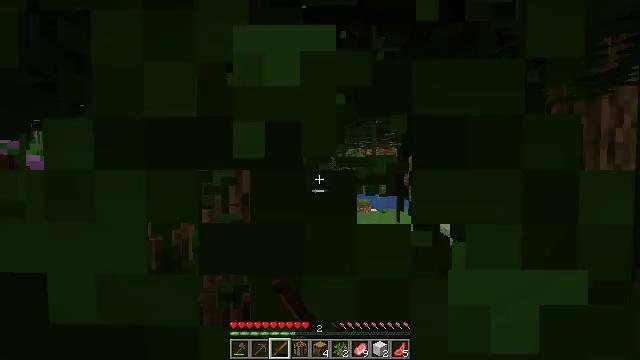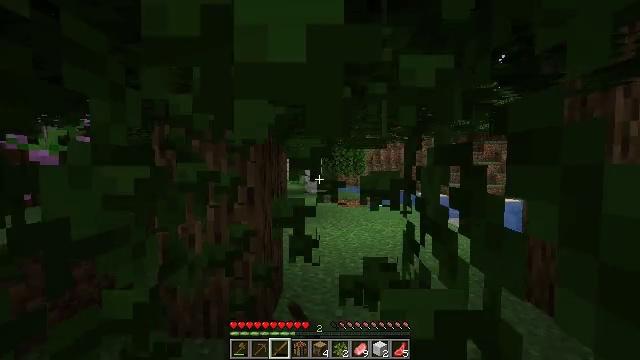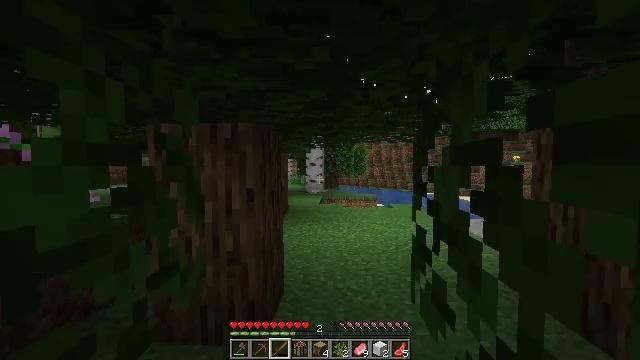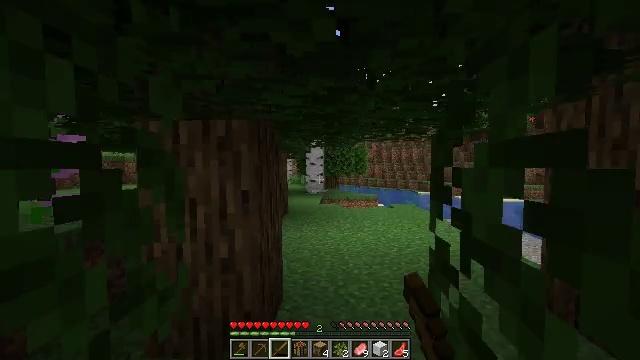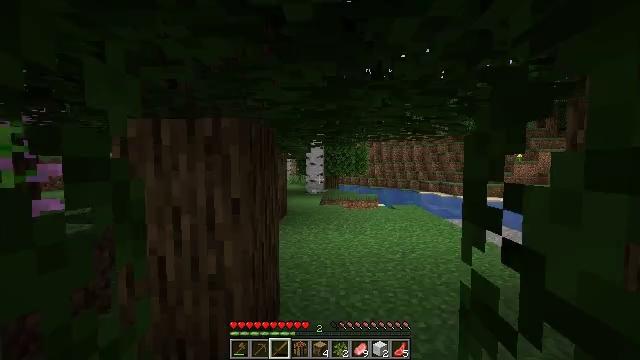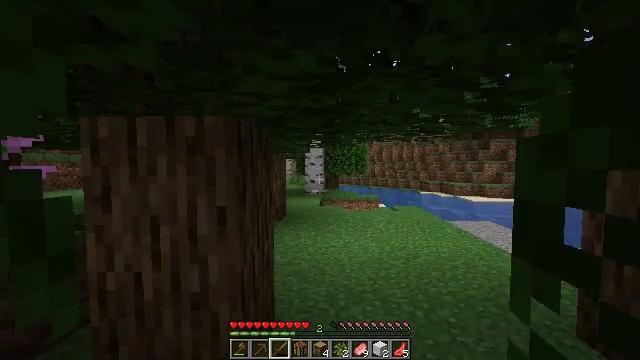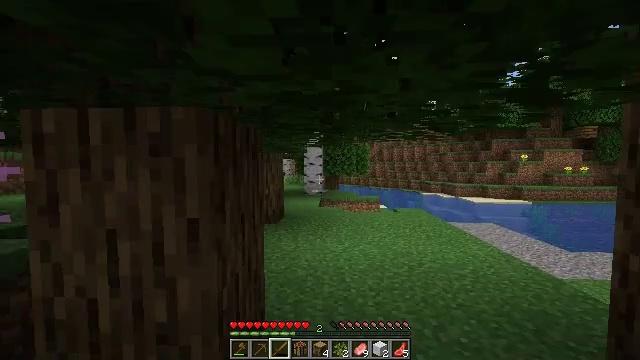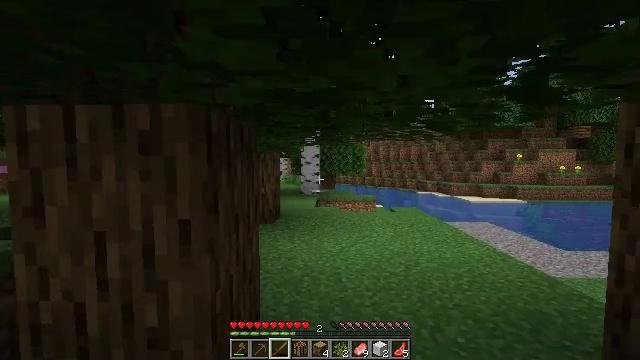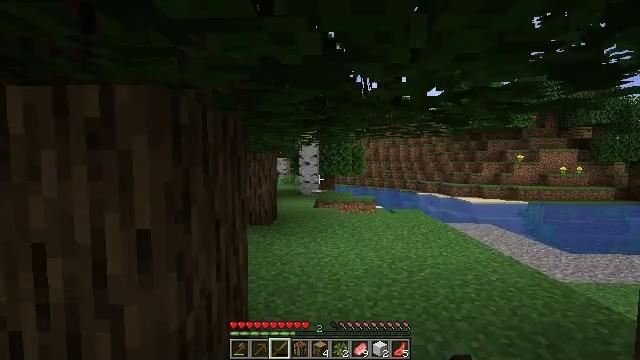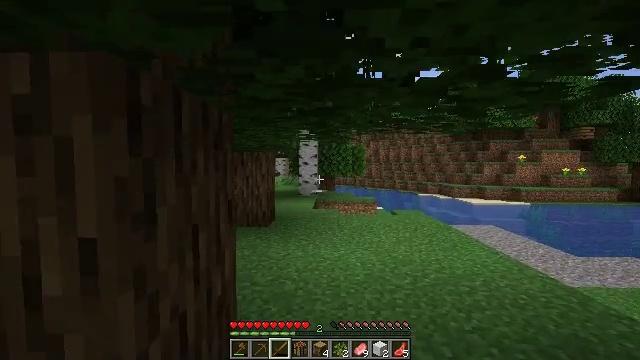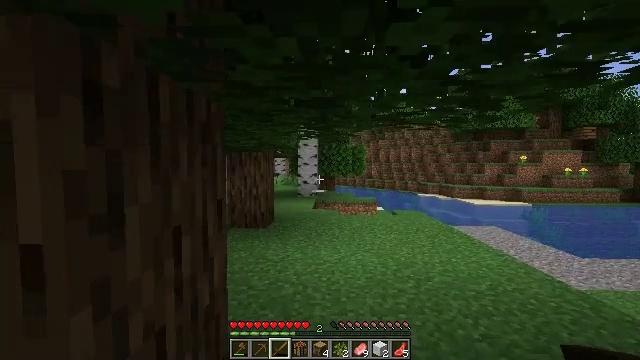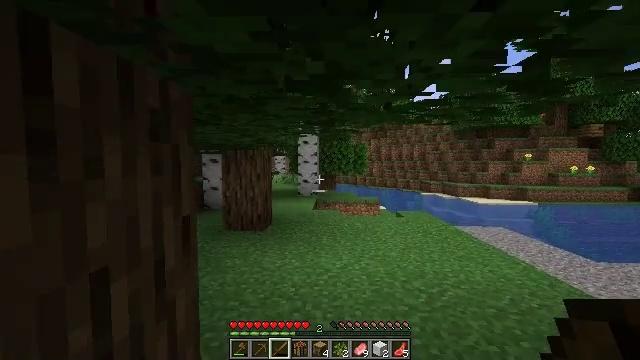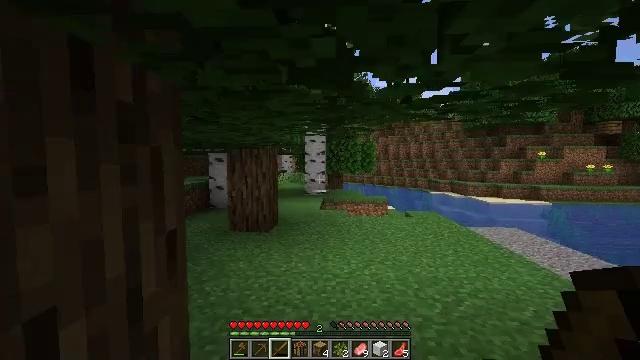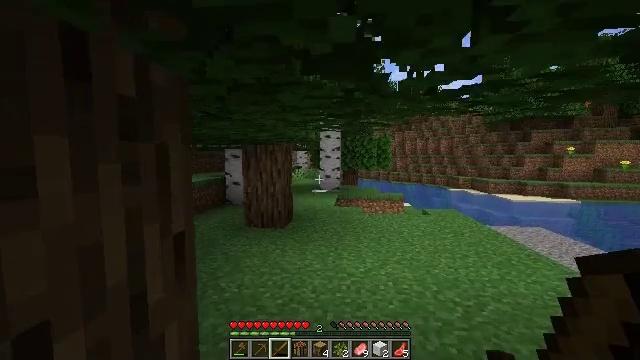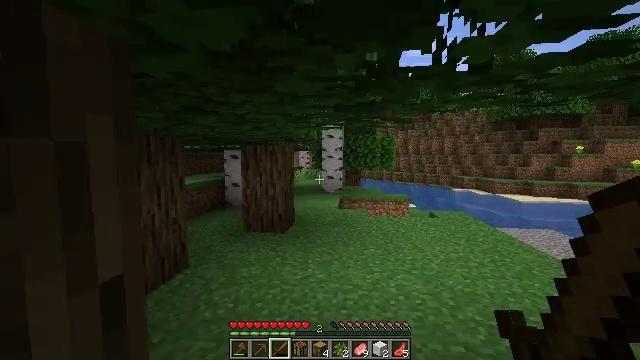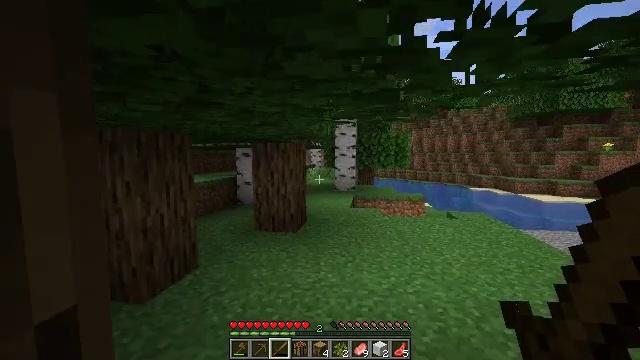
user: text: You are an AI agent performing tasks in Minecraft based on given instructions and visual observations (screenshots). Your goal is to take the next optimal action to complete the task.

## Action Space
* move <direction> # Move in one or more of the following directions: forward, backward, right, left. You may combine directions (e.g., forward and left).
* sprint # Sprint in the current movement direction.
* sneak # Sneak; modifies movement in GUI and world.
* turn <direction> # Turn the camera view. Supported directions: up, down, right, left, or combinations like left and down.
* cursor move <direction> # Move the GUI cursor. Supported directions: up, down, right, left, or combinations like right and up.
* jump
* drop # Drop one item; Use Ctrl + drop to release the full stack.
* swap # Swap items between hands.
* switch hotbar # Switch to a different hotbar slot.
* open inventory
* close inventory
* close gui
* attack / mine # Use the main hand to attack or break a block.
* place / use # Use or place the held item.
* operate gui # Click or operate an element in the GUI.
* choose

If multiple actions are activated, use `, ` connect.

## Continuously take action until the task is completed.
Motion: motion action
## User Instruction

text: Collect the grass block using a shovel.
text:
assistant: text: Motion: move forward, turn left and down
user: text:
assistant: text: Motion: move forward, attack / mine
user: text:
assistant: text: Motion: move forward, attack / mine
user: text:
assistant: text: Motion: move forward, attack / mine
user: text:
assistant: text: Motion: move forward, attack / mine
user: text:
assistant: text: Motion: move forward, attack / mine
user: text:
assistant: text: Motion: move forward, attack / mine
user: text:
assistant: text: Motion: move forward, attack / mine
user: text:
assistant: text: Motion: move forward, attack / mine
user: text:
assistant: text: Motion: move forward
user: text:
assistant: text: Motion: move forward
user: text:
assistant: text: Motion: move forward, turn left
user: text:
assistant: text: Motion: move forward, turn left
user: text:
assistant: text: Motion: move forward
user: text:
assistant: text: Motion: move forward, turn left
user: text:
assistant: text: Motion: move forward, turn left and down
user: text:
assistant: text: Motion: move forward, turn left and down
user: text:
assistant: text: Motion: move forward, turn left and down
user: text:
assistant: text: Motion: move forward, turn left
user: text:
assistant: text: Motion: move forward, turn left
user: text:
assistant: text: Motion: move forward
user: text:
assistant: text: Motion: move forward
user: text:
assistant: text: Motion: move forward and move right
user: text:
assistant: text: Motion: move forward and move right
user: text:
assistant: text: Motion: move forward and move right, turn left
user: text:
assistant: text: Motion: move forward and move right, turn left
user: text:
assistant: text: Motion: move forward and move right
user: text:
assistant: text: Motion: move forward and move right
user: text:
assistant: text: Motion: move forward and move right, turn left and up
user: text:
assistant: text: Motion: move forward and move right, turn left and up